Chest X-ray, PA view. Patient: 55 years old, sex M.
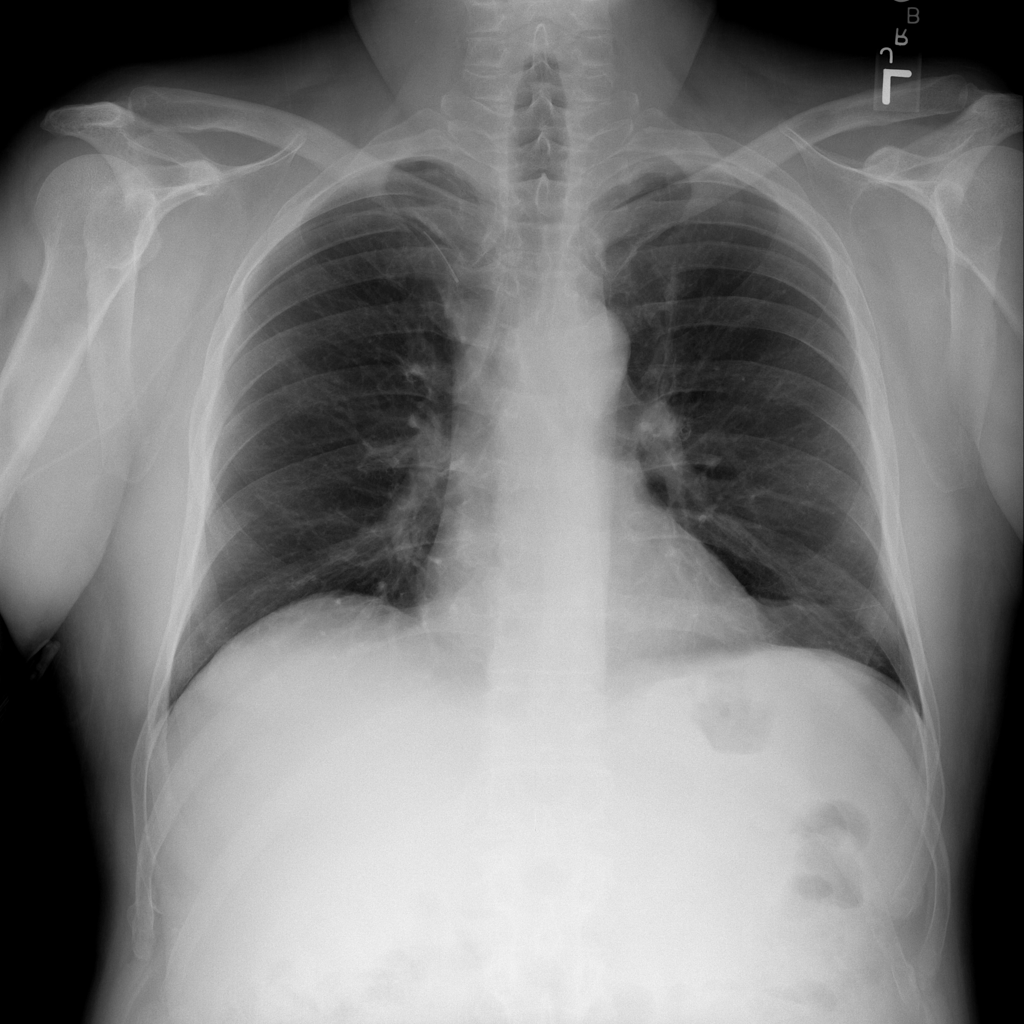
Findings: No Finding